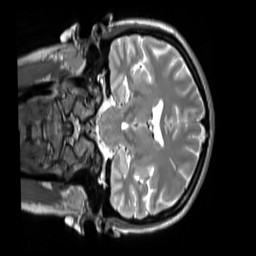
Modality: T2w
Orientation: coronal
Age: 20
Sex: female
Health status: ill
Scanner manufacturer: siemens
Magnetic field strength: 3 T
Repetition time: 2.8 s
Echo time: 0.326 s